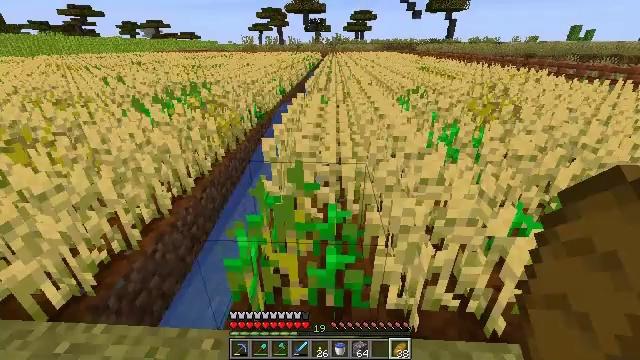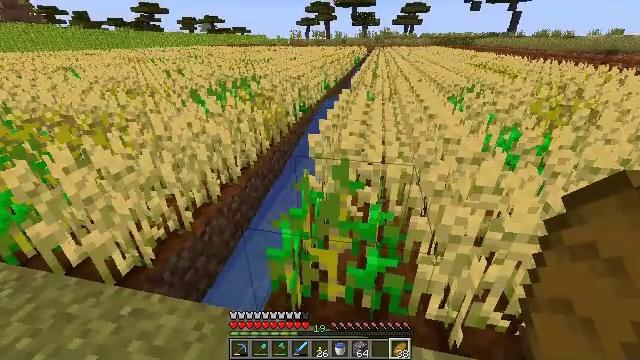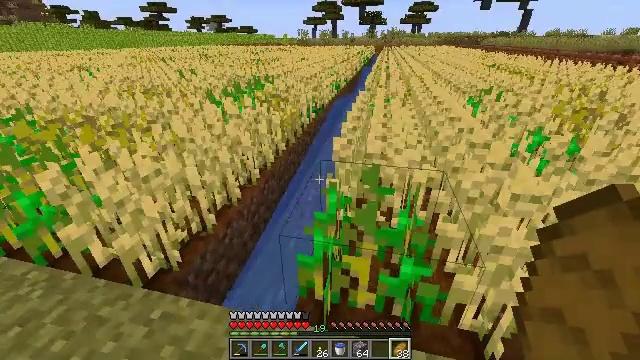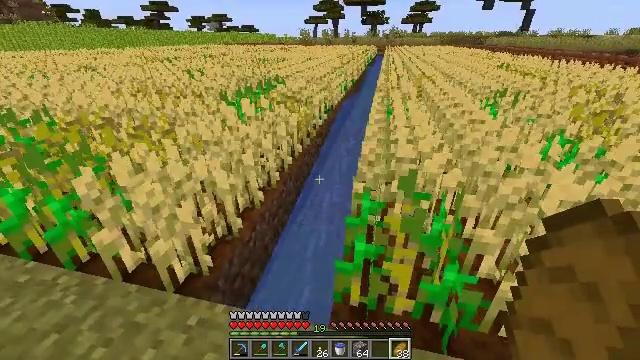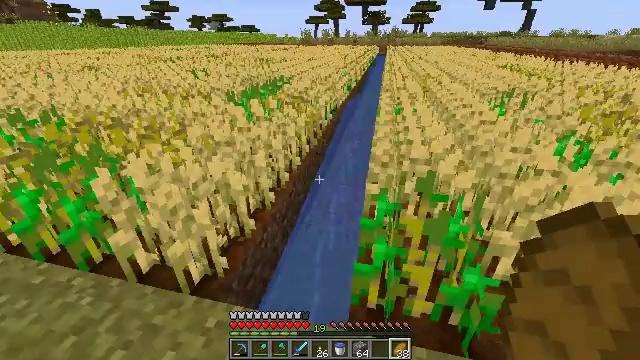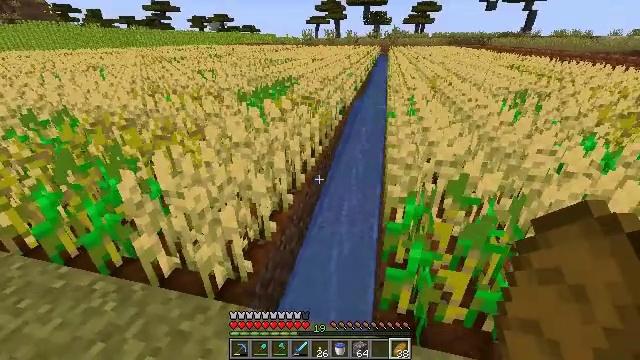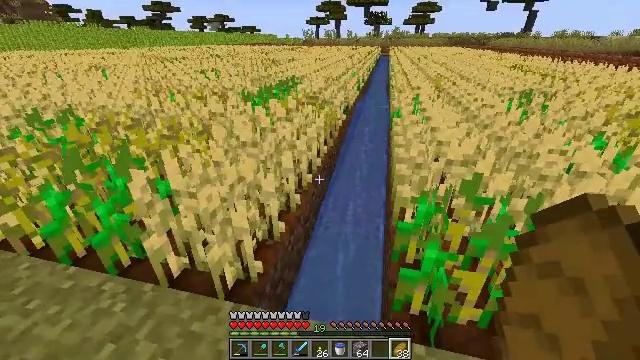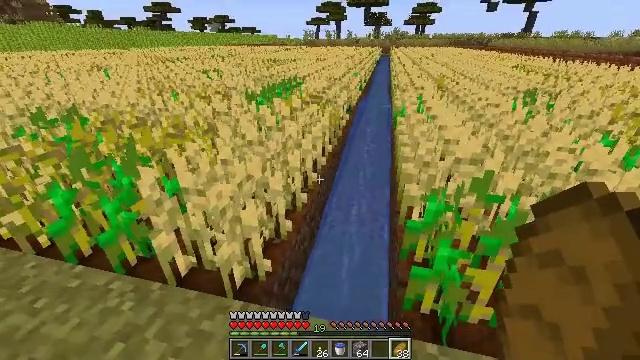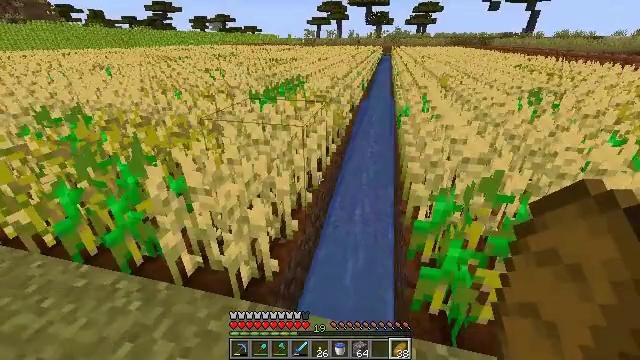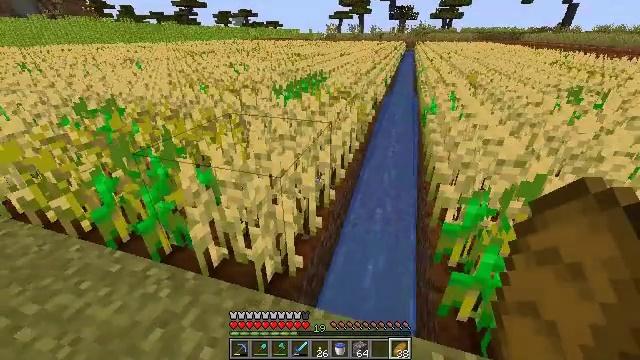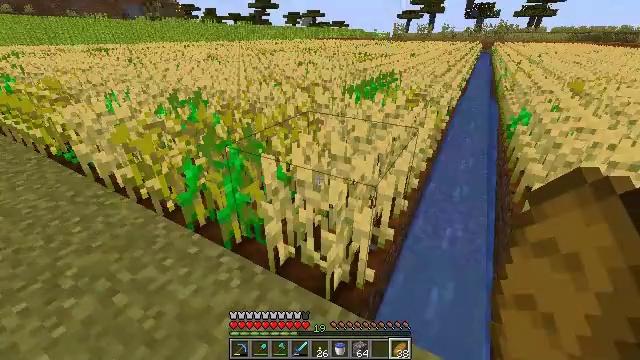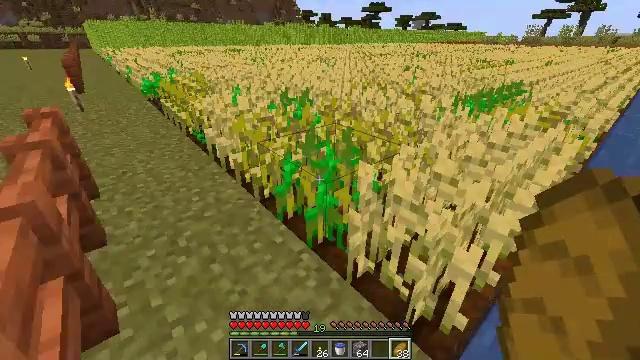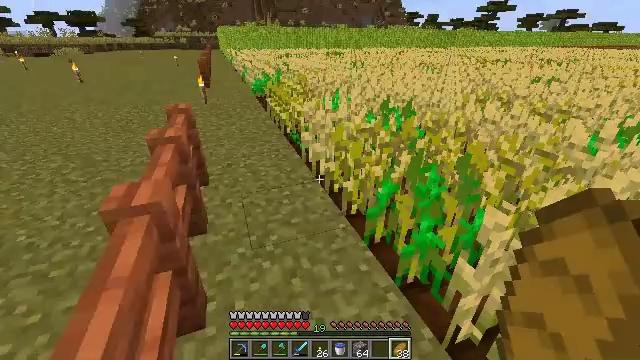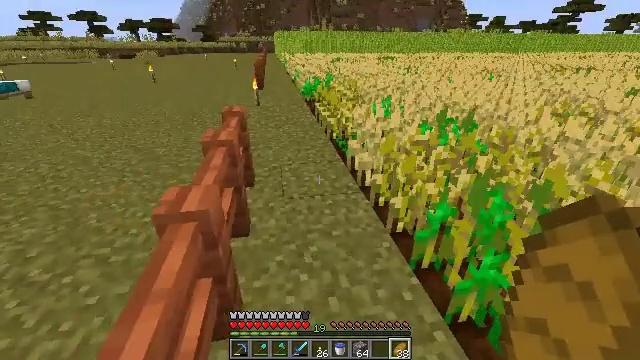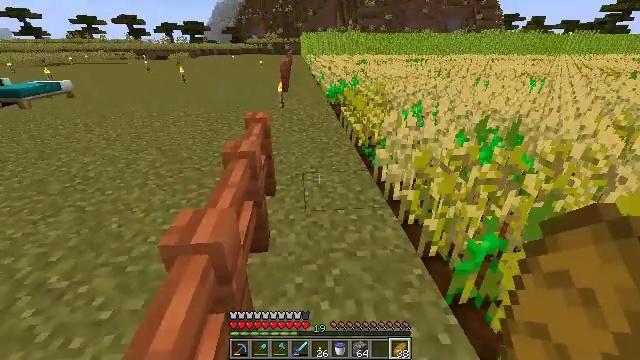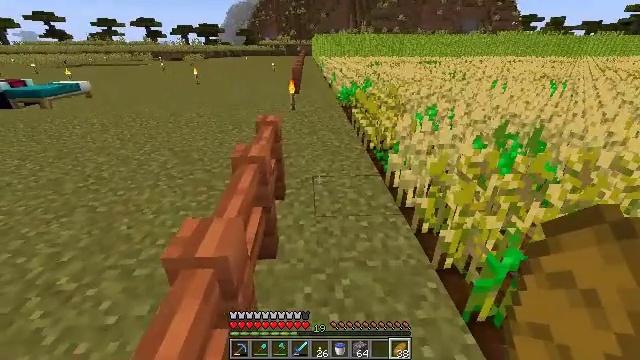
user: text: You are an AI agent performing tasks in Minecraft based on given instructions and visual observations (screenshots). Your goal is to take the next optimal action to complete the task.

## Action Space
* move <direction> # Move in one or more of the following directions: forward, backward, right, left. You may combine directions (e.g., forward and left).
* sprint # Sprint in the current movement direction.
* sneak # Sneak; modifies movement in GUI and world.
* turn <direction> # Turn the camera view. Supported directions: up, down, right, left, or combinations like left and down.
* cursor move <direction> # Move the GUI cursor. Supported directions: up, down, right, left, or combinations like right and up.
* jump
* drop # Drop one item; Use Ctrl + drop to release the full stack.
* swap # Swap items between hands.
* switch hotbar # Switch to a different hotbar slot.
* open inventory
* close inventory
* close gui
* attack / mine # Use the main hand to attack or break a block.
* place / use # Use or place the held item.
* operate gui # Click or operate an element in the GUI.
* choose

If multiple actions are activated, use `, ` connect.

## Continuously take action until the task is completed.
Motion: motion action
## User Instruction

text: Gather wheat by left-clicking on it.
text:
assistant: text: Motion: move left, turn left
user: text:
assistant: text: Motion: move left, turn left
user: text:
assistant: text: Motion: move left
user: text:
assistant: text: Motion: move left
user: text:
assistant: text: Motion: no_op
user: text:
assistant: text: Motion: no_op
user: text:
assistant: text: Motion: no_op
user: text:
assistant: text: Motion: move left
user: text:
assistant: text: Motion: move left, turn left
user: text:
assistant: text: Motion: move forward and move left, turn left
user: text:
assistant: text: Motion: move forward and move left, turn left
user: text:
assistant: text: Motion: move forward and move left, turn left
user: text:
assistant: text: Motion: move forward and move left, turn left
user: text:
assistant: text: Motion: move forward, turn left
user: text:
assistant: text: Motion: move forward, turn left
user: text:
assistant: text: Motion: move forward, turn left
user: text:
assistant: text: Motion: move forward
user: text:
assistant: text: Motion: move forward
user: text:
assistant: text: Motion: move forward
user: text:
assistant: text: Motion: move forward, sprint
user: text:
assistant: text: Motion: move forward, sprint
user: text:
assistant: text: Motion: move forward, sprint
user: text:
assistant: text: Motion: move forward, sprint
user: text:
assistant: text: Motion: move forward, sprint
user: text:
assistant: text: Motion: move forward, sprint, turn left
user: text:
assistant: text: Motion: move forward, sprint, turn left
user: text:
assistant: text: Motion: move forward, sprint, turn left
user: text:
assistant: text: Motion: move forward, sprint, turn left
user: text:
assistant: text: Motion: move forward, sprint, turn left
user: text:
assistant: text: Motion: move forward, sprint, turn left